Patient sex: M
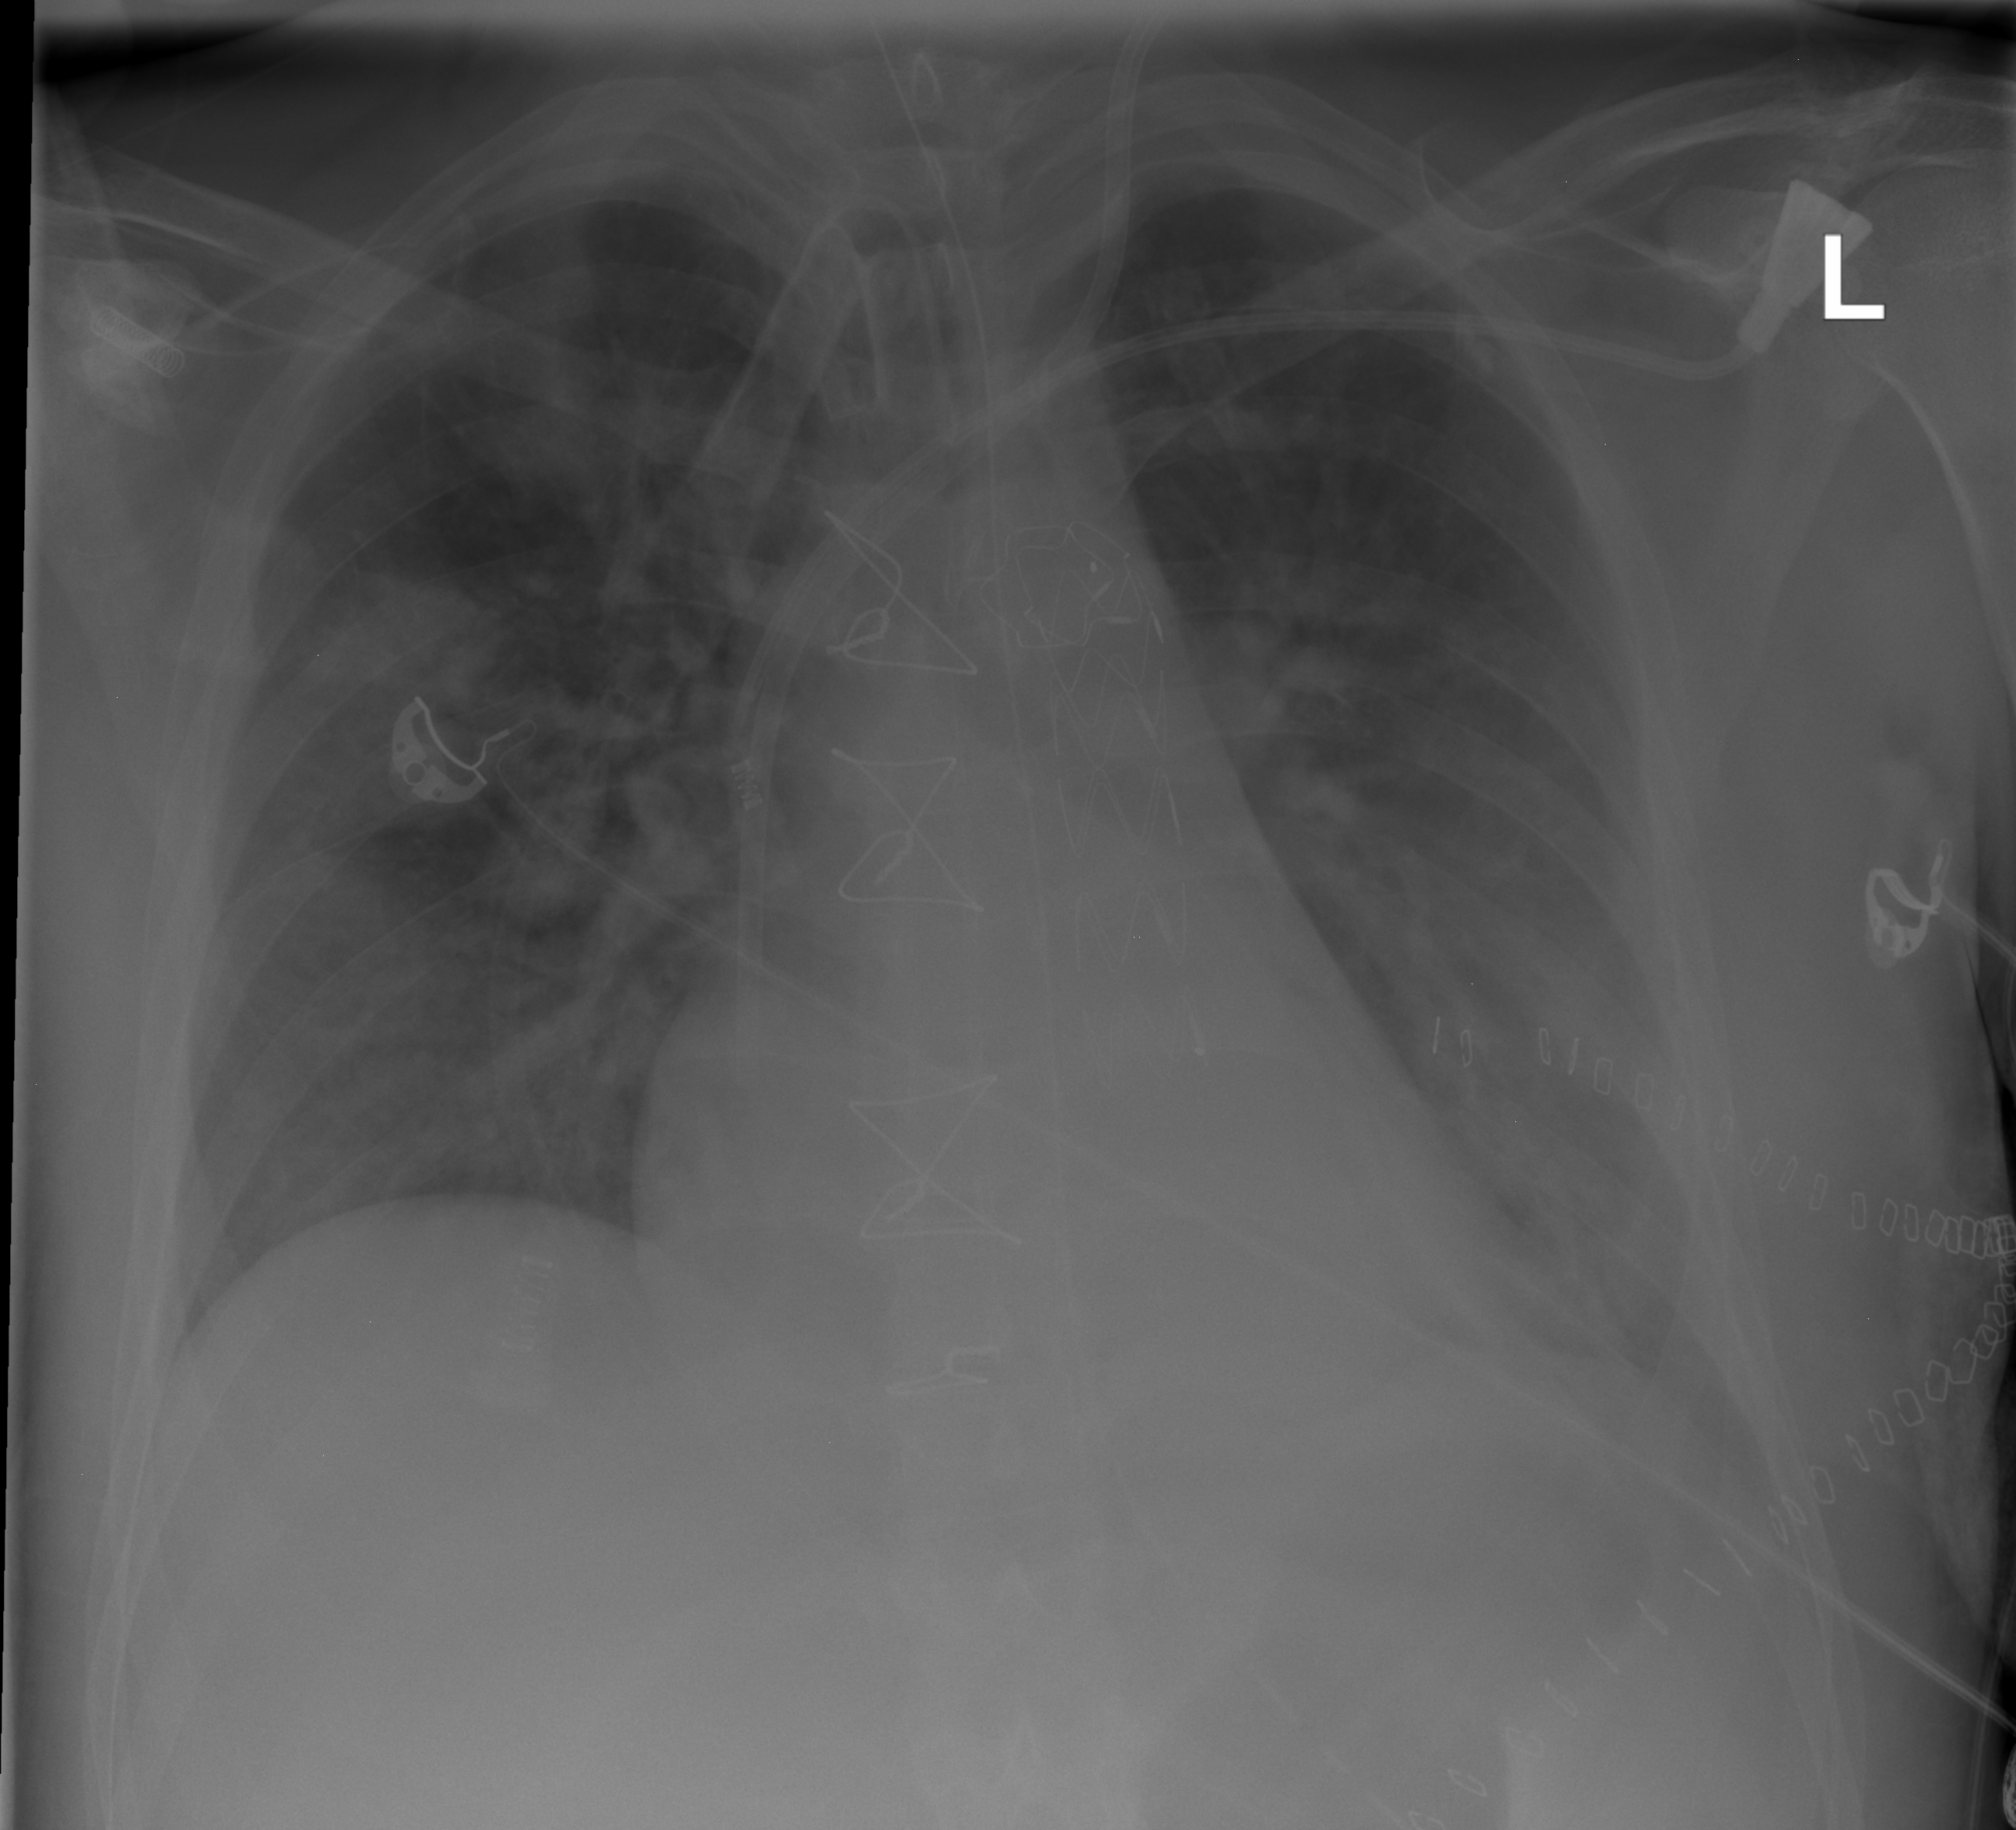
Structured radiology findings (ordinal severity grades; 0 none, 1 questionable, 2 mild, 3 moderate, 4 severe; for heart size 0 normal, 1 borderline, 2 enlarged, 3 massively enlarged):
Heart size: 1
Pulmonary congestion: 0
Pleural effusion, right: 0
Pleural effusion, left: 3
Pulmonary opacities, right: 3
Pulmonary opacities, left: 1
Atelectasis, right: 2
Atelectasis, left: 3